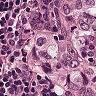
Metastatic tissue present: yes